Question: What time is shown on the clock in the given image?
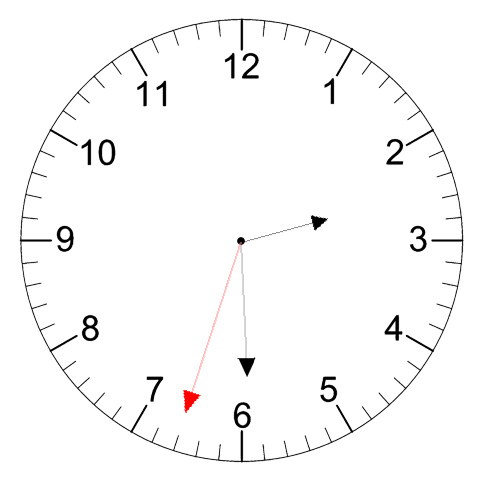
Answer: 02:29:33